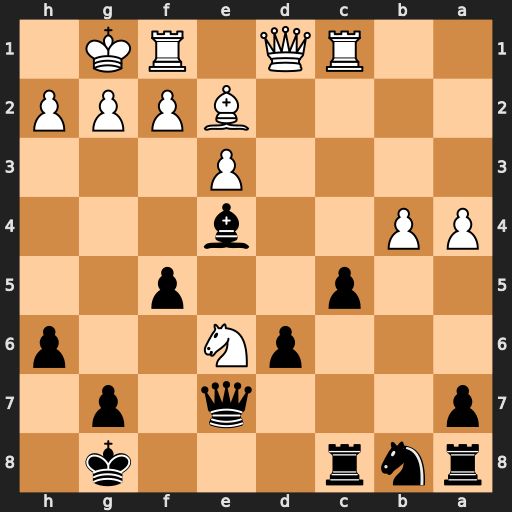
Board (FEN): rnr3k1/p3q1p1/3pN2p/2p2p2/PP2b3/4P3/4BPPP/2RQ1RK1
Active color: b
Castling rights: -
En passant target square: -
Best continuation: Qxe6 Bc4 d5